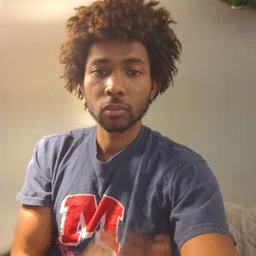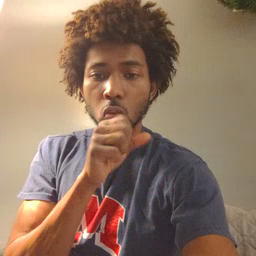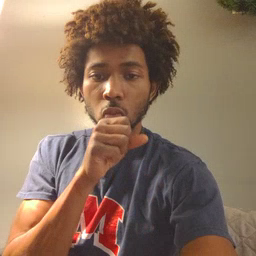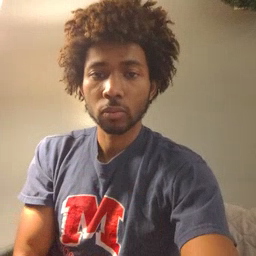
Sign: orange